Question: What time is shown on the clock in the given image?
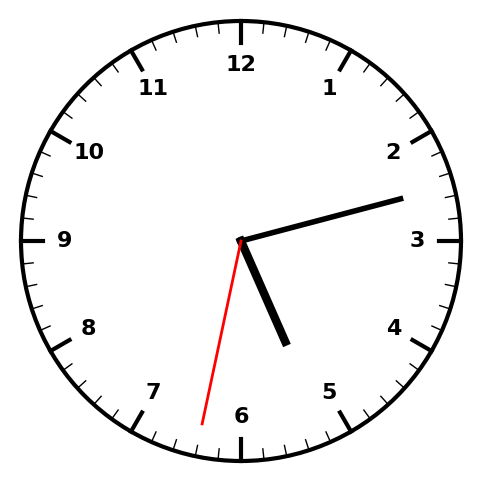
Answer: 05:12:32